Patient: sex F, age 68
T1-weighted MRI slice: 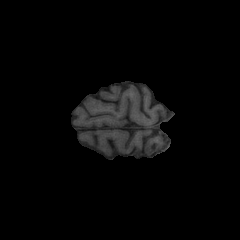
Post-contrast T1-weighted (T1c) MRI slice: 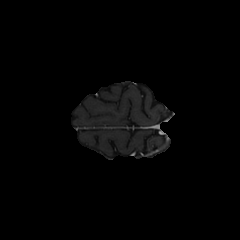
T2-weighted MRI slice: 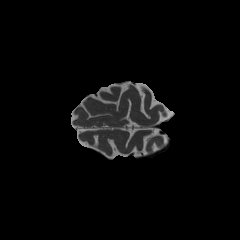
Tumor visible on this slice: yes
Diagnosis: Glioblastoma, IDH-wildtype
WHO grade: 4